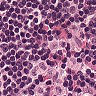
Metastatic tissue present: no